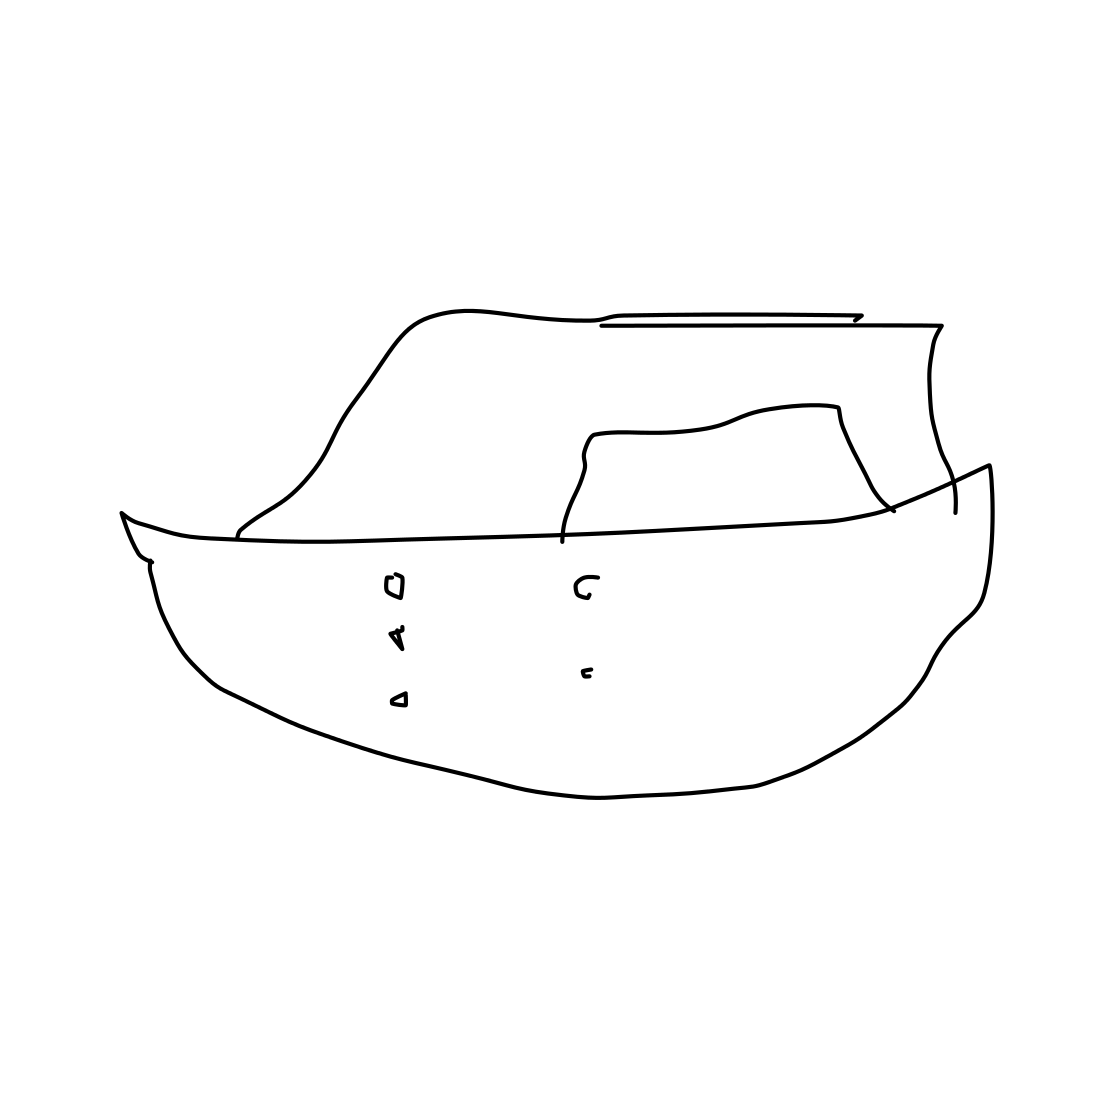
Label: ship